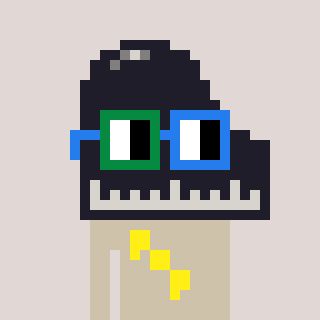
a pixel art character with square green and blue glasses, a piano-shaped head and a bege-colored body on a warm background